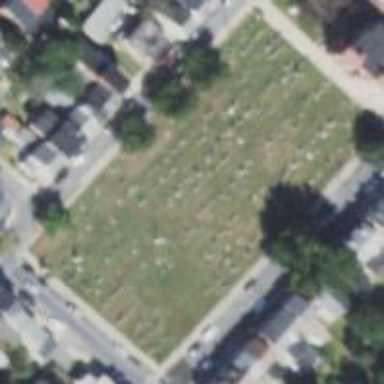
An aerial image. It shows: Cemetery.